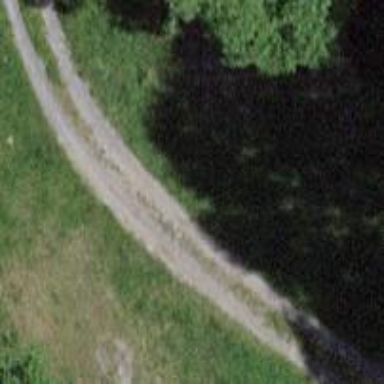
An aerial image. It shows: Unpaved track with grade 3 track type.